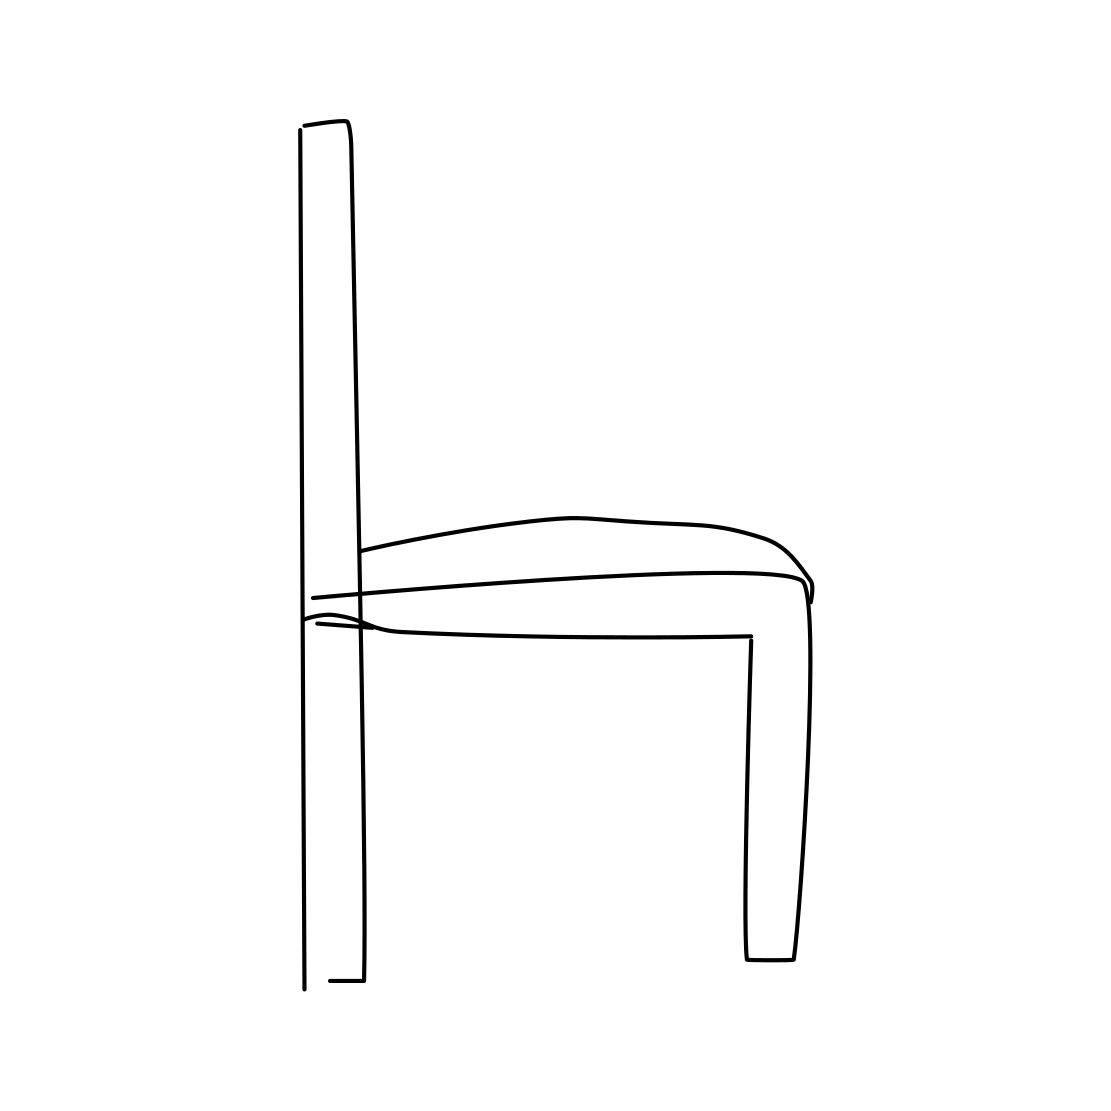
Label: chair